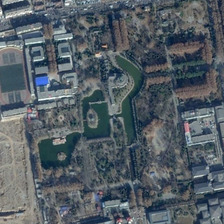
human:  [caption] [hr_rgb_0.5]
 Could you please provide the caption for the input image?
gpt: many buildings and green trees are in a park with several ponds and near a playground .

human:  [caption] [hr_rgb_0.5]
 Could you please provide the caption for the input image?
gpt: many buildings and green trees are in a park with several ponds and near a playground .

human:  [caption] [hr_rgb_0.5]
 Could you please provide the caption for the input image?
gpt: many buildings and green trees are in a park with several ponds and near a playground .

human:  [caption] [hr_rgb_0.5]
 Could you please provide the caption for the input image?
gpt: many buildings and green trees are in a park with several ponds and near a playground .

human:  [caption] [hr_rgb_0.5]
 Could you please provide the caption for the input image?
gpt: many buildings and green trees are in a park with several ponds and near a playground .